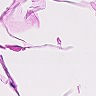
Metastatic tissue present: no